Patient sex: M
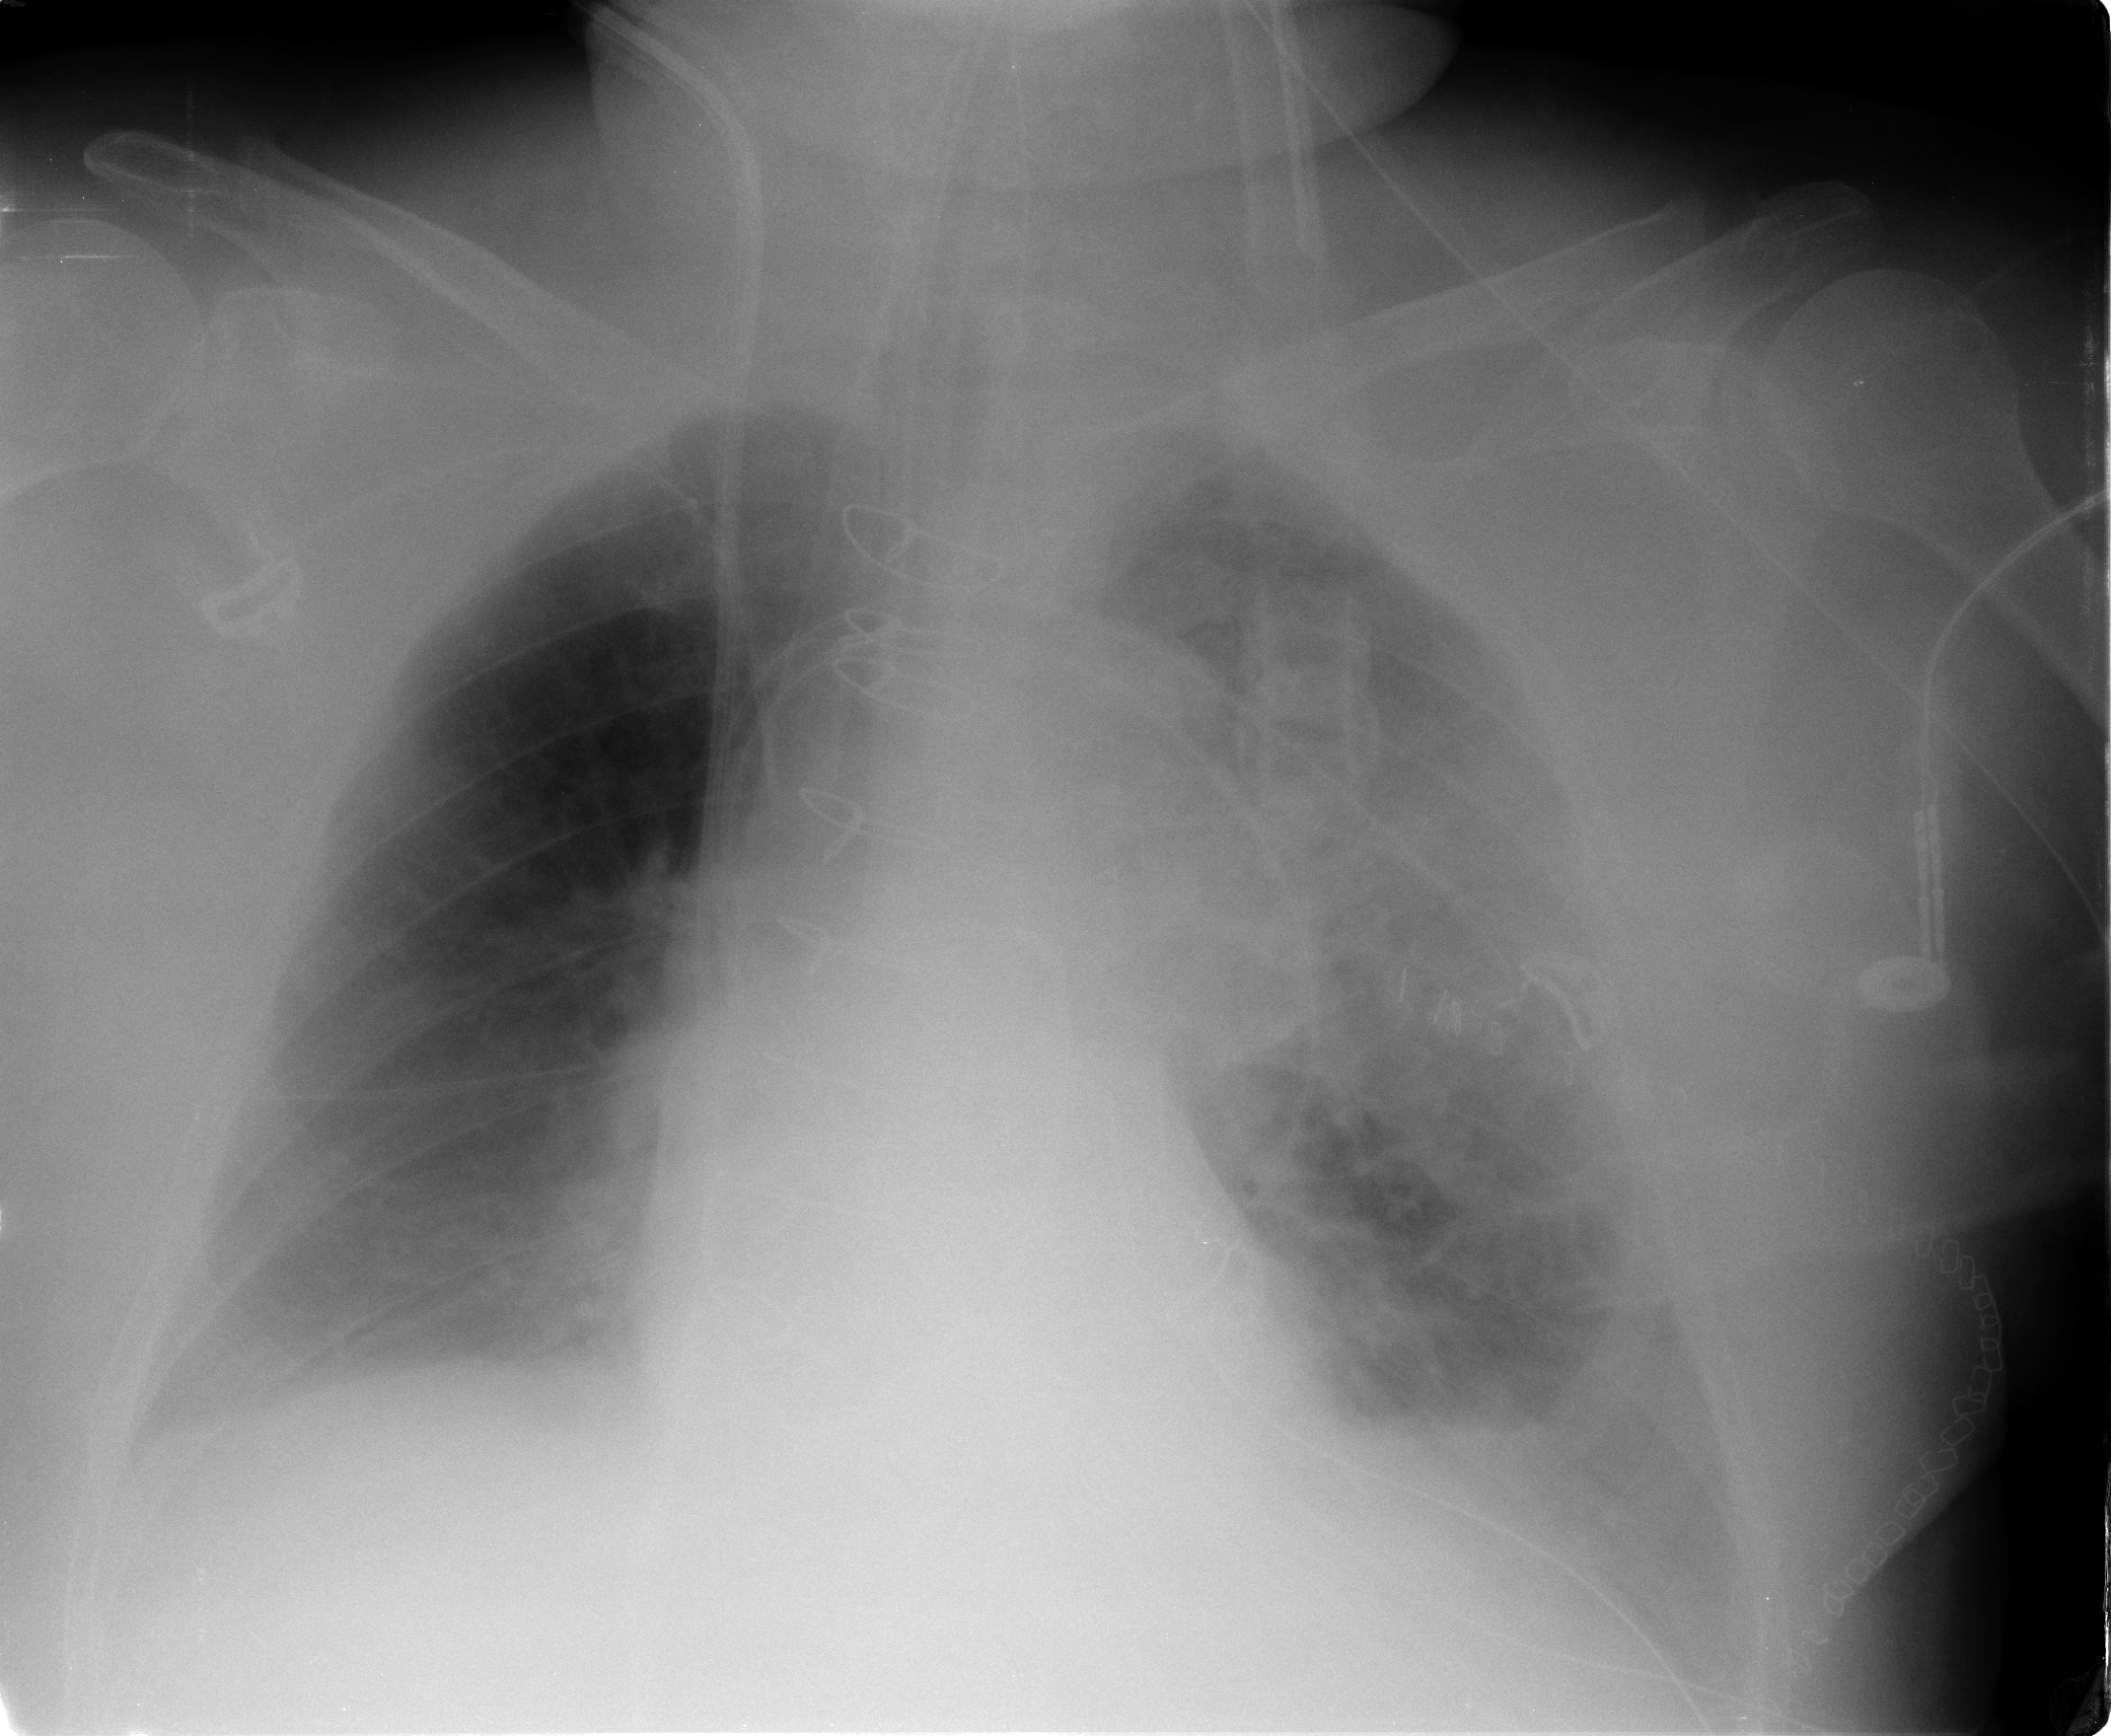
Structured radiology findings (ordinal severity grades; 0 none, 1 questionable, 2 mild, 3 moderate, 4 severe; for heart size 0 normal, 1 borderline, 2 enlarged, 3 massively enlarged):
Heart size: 0
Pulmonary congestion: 1
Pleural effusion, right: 2
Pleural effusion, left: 2
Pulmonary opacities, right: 0
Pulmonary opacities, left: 2
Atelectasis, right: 2
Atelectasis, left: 2